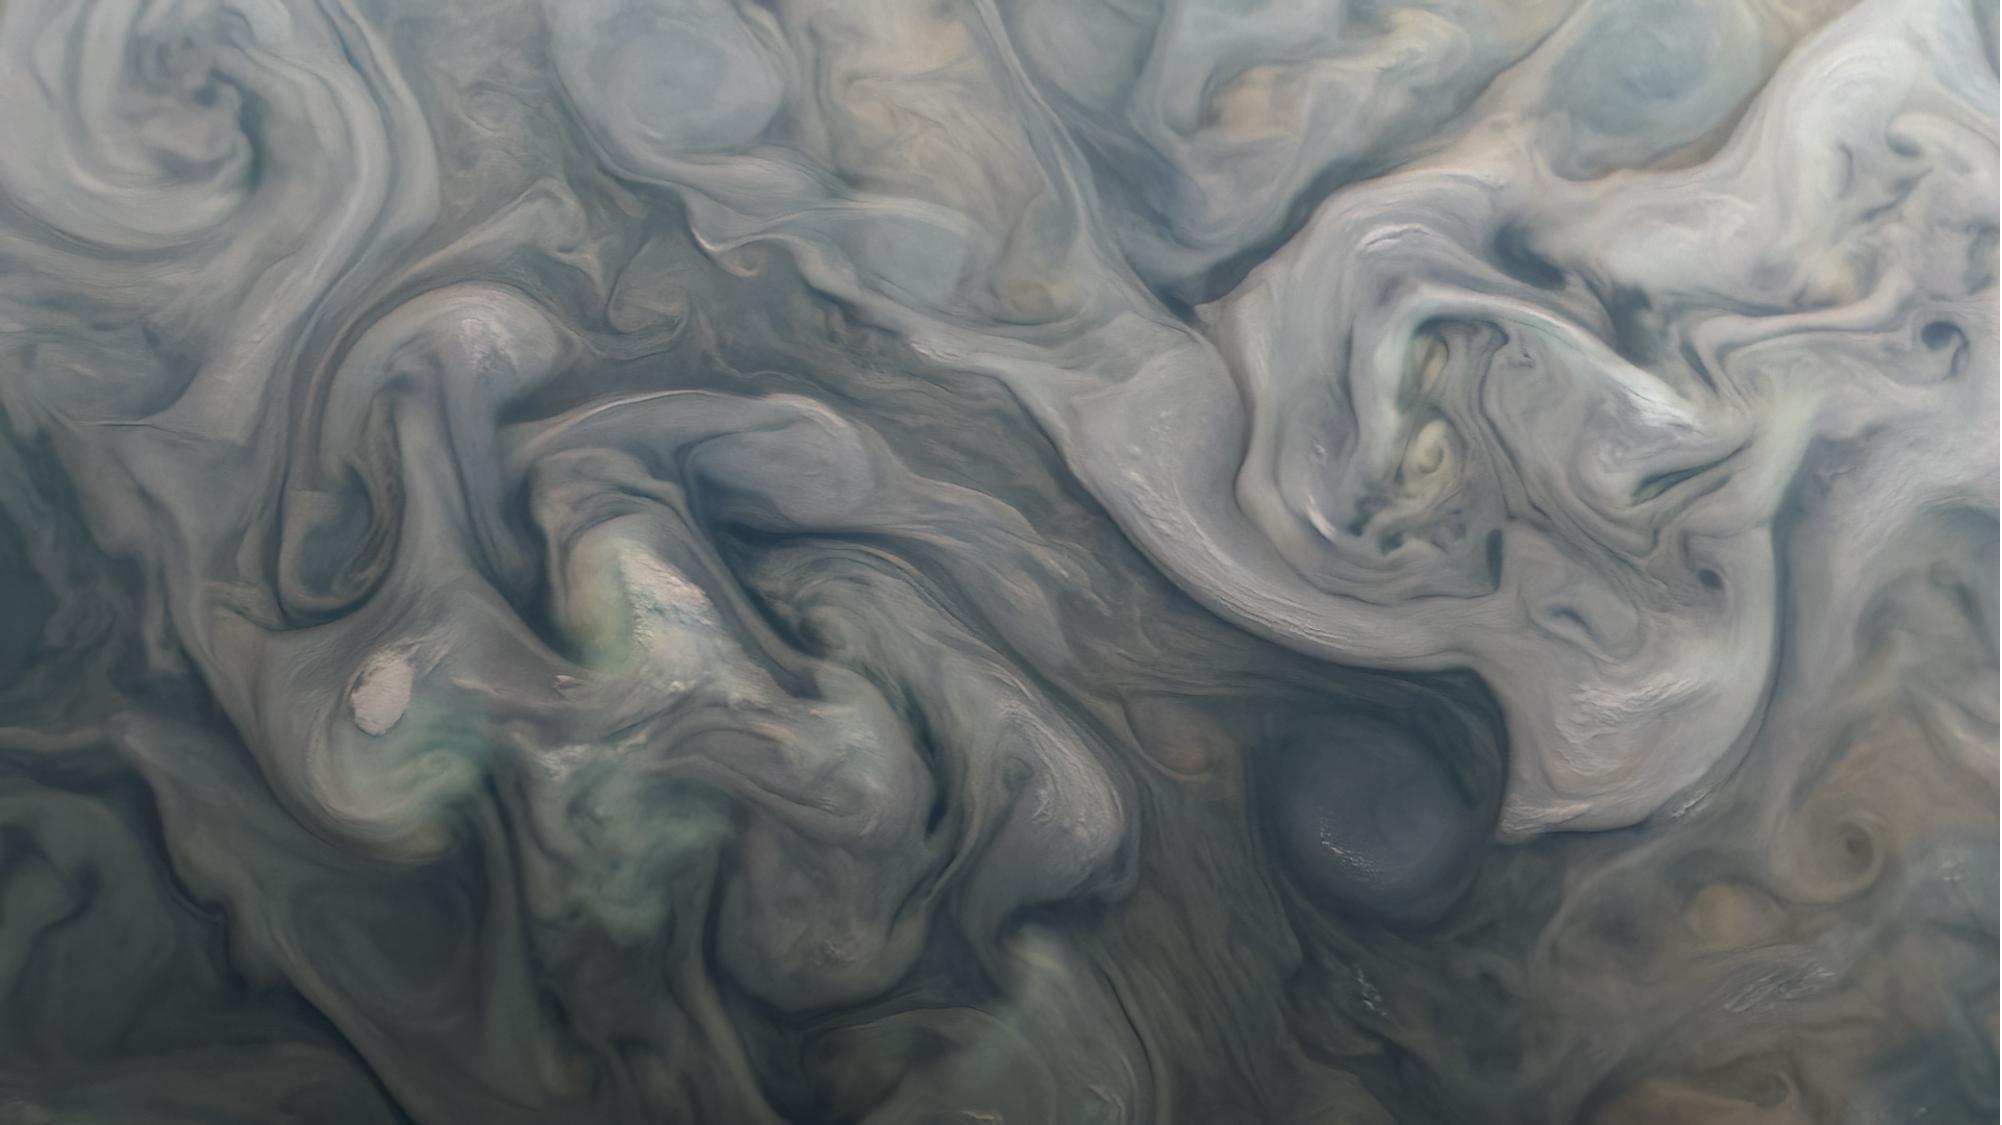
NASA's Juno Mission Captures Swirls in Jovian Storms Juno, Jupiter